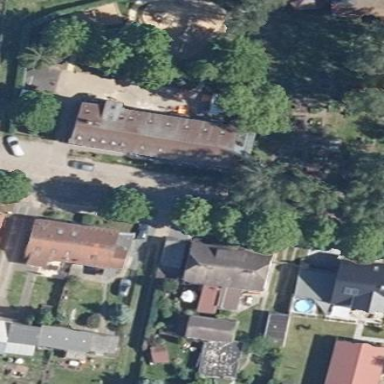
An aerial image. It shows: Kindergarten.